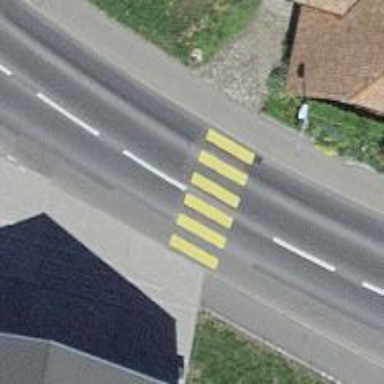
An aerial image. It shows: Marked crossing on the road.